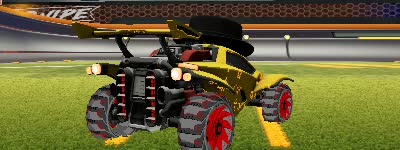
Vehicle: octane